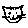
Label: cat